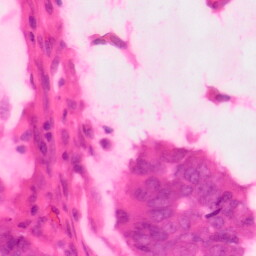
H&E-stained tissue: Colon